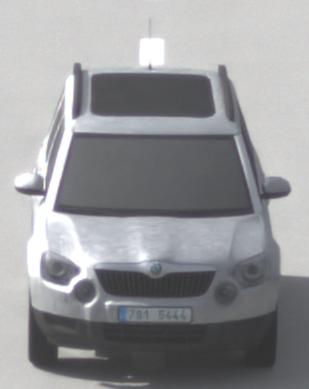
Make: Skoda
Model: Yeti 1.2 TSI
Detailed model: Yeti
Model produced from: 2009/11
Model produced until: 2011/10
Doors: 5
Color: white
Road condition: dry road
Daytime: morning or afternoon
Contrast: low contrast